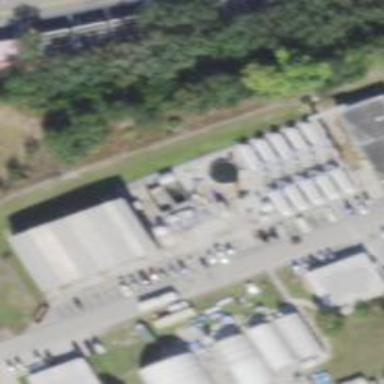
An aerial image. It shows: Pumping station.